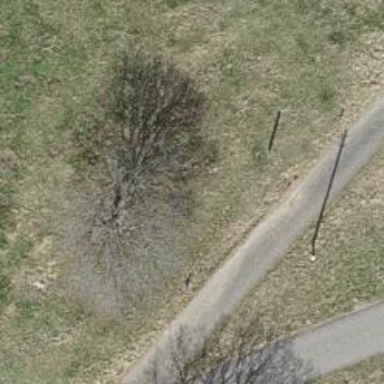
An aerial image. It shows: Beautiful tree in nature.